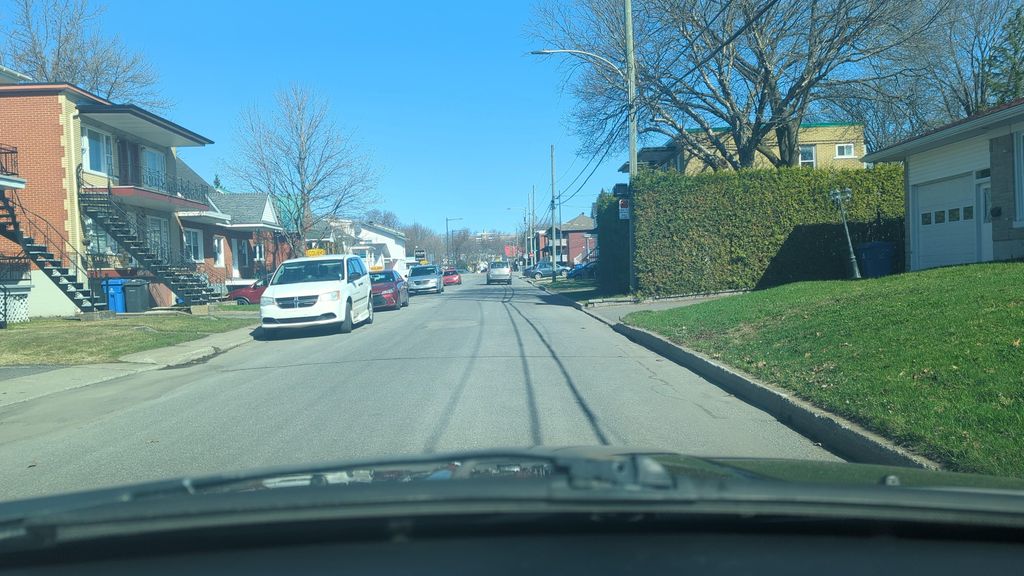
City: quebec_city